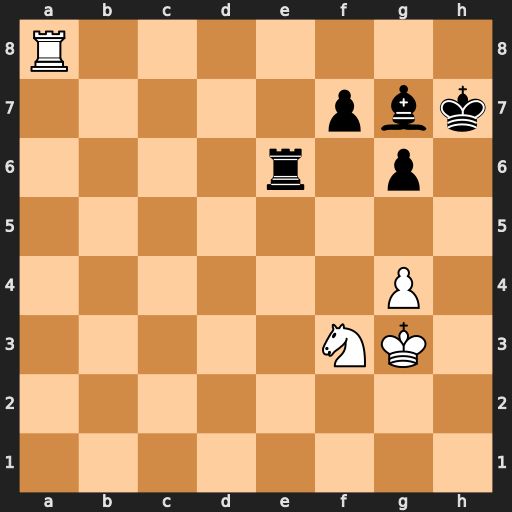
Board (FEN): R7/5pbk/4r1p1/8/6P1/5NK1/8/8
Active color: w
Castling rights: -
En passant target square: -
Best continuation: Ng5+ Kh6 Nxf7+ Kh7 Ng5+